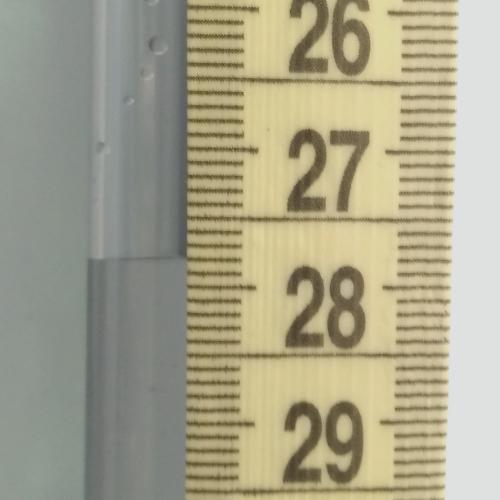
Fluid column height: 27.8 cm